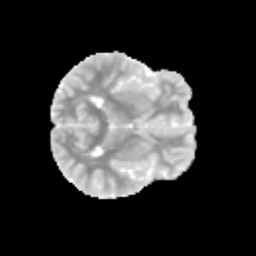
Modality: MD
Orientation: axial
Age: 10
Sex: male
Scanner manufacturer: siemens
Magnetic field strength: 3 T
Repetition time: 3.8 s
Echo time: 0.07 s